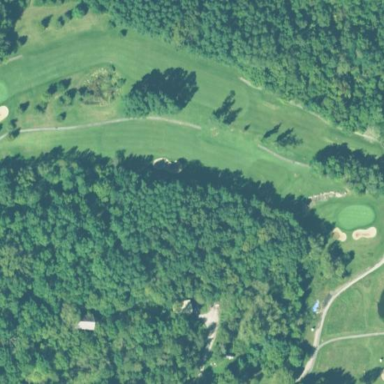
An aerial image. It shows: Rough grassy area used for golf.